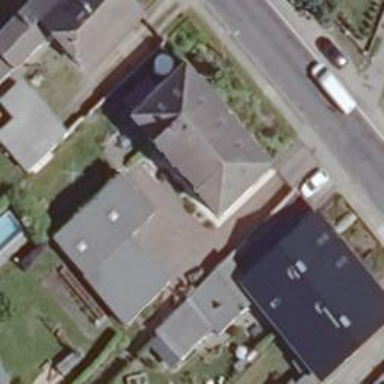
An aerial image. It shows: Simple and straightforward house.